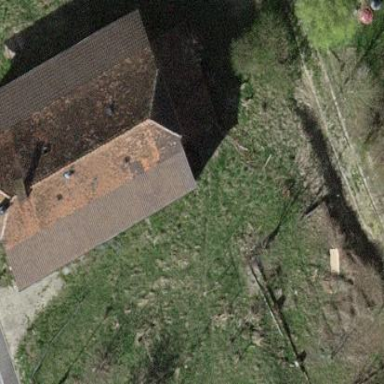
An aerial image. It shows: Detached building with hipped roof shape.